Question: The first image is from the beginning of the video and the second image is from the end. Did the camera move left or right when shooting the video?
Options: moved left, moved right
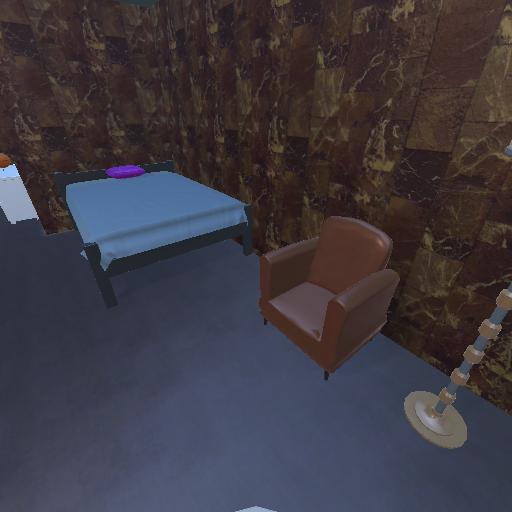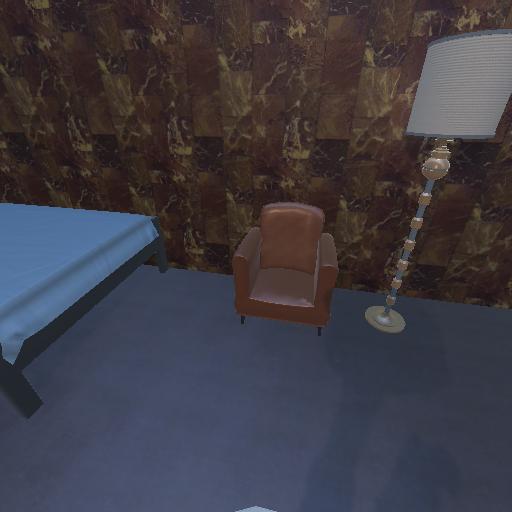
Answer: moved left